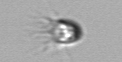
Label: Balanion